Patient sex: M
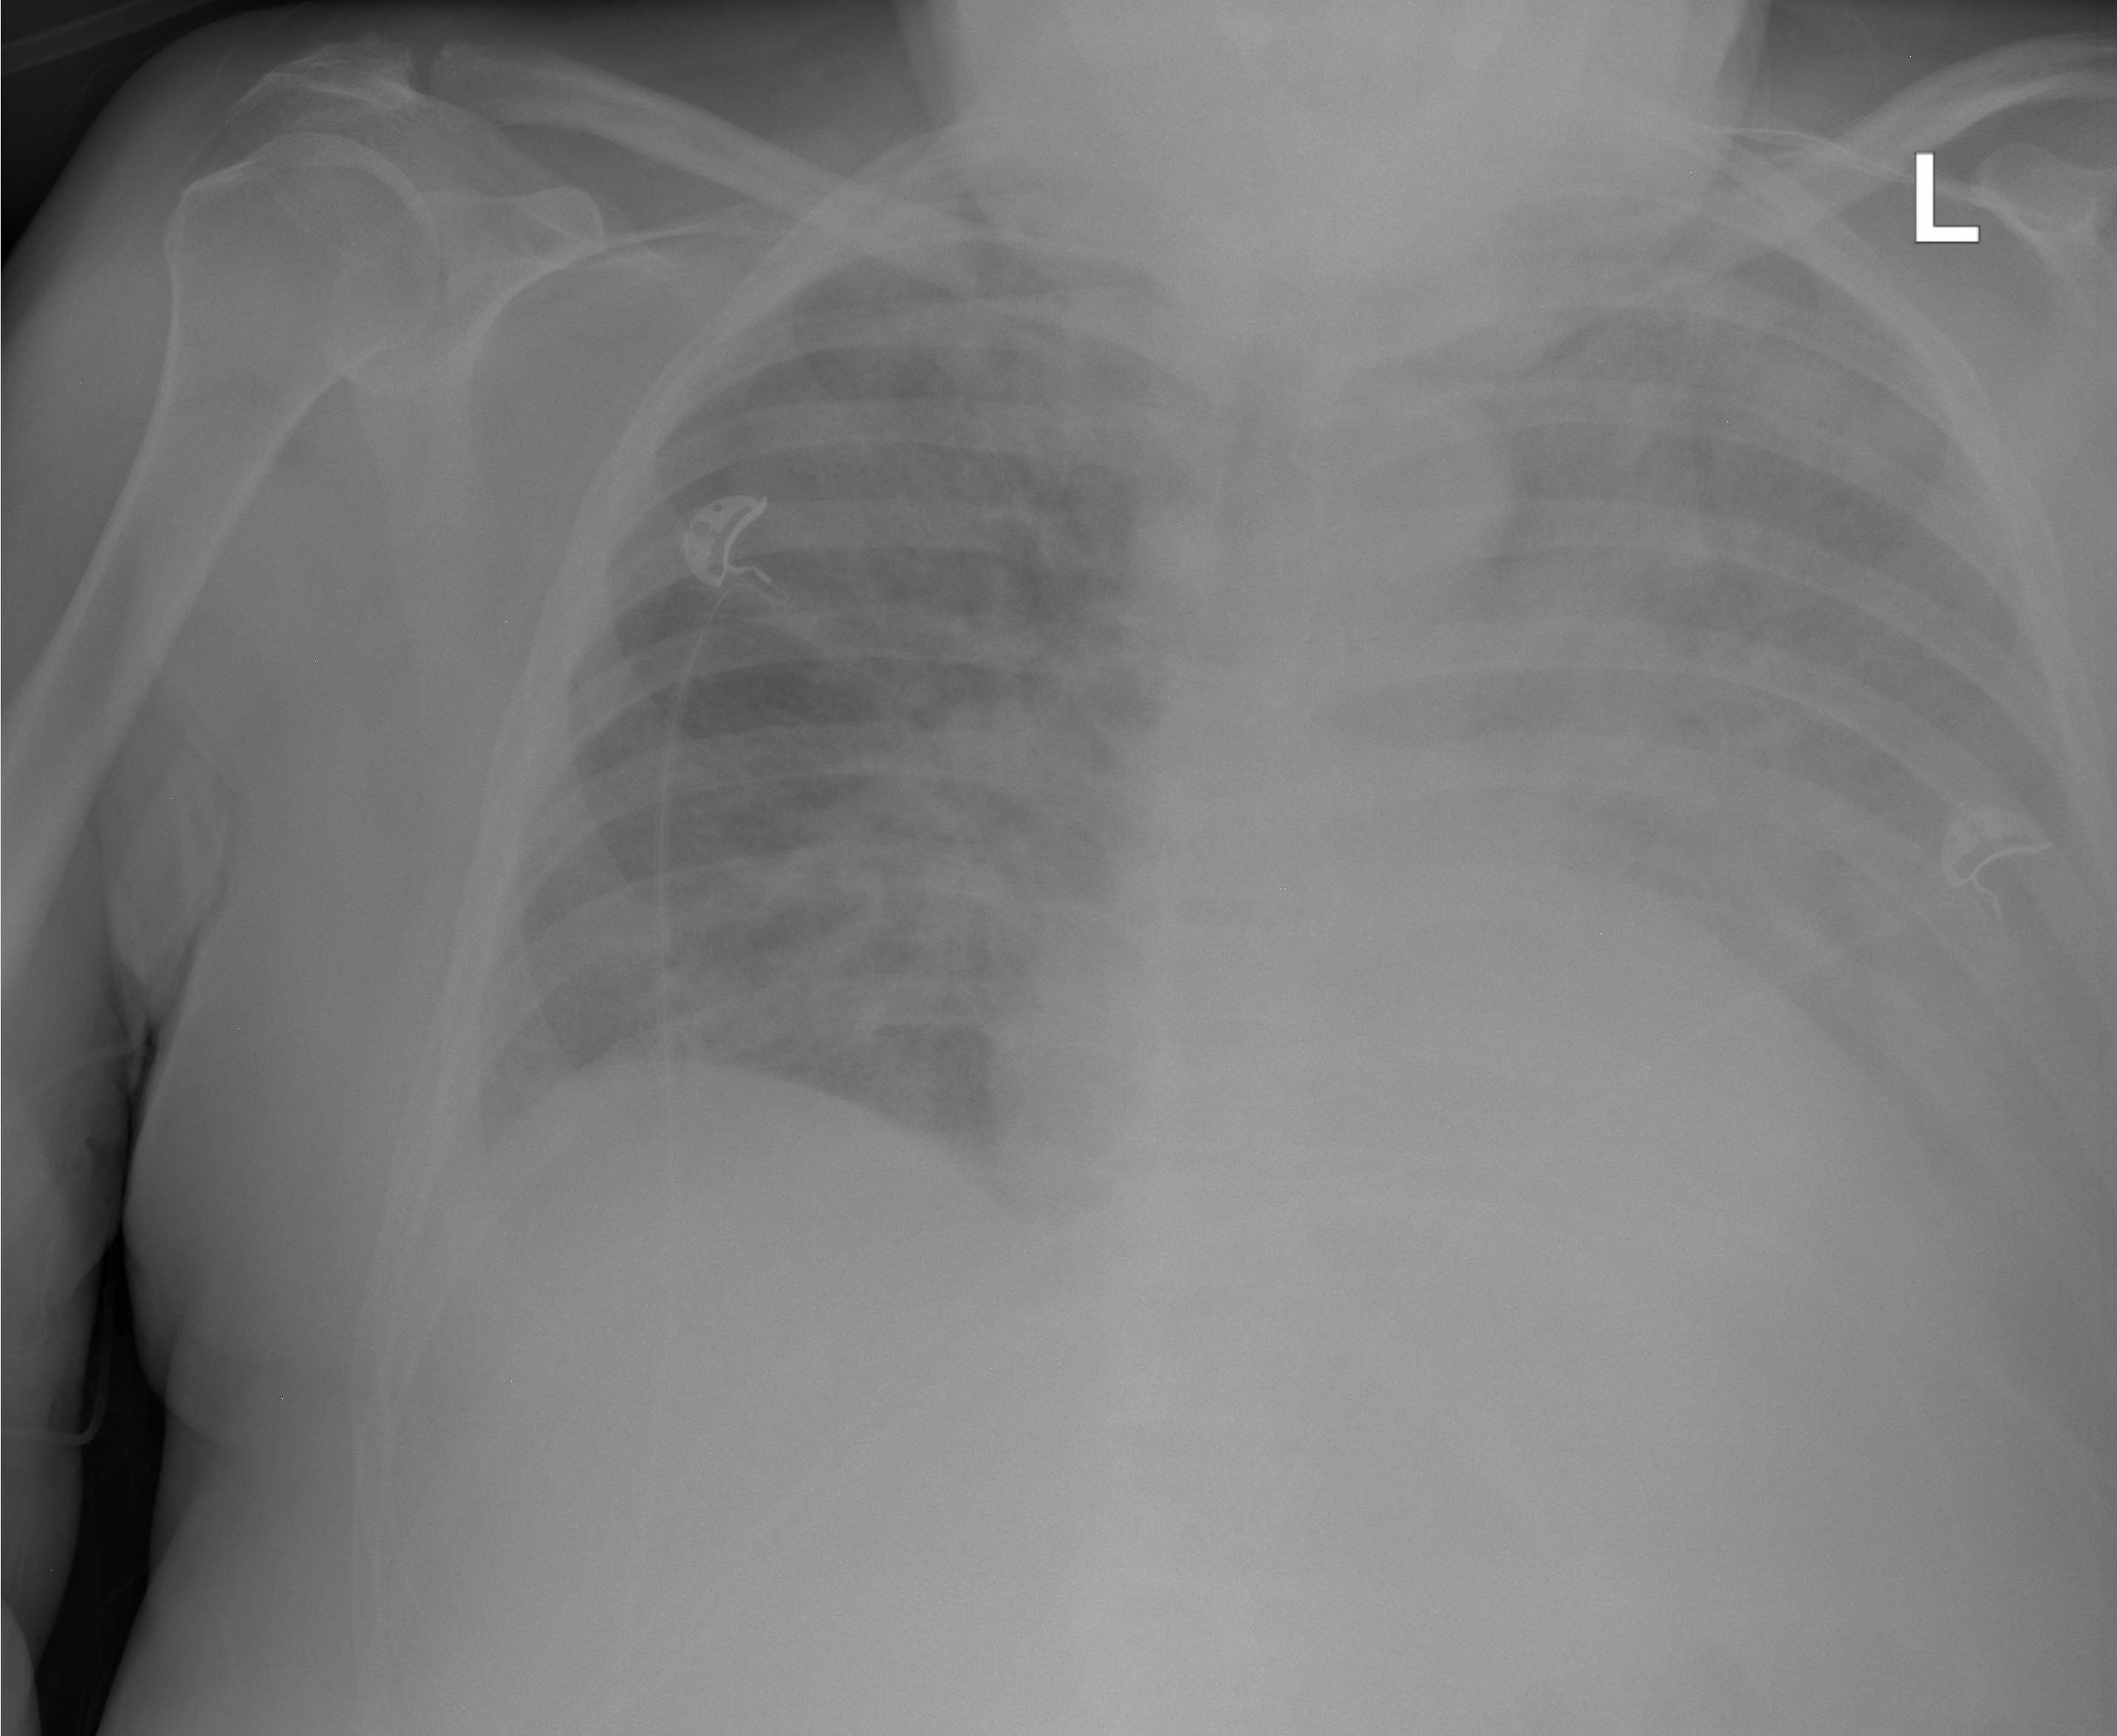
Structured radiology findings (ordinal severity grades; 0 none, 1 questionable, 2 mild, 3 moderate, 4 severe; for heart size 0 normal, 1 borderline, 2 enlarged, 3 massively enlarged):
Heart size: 2
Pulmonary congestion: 2
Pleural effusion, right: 0
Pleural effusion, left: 2
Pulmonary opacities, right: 2
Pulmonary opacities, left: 3
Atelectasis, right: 1
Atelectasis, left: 3